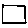
Label: square